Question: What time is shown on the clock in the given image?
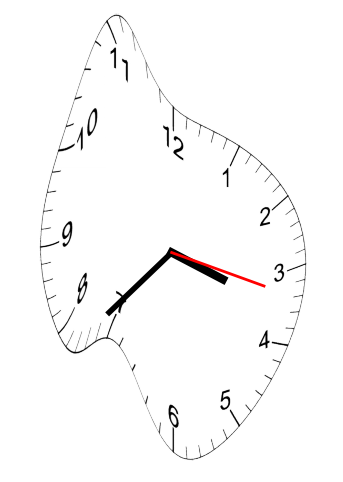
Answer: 03:37:17